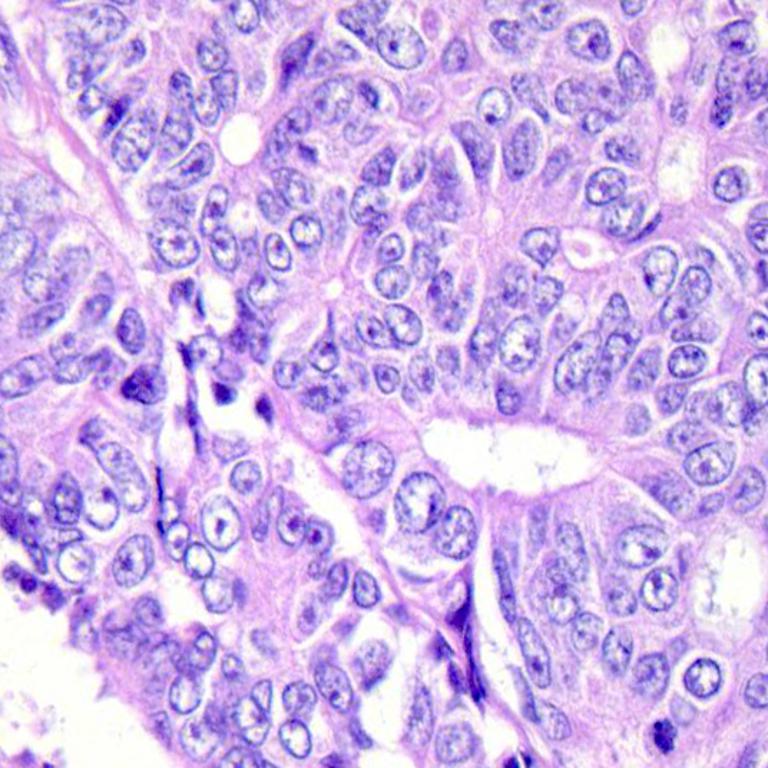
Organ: colon
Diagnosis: adenocarcinomas